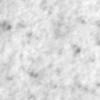
Label: no_change